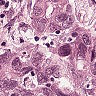
Metastatic tissue present: yes